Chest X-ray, PA view. Patient: 65 years old, sex M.
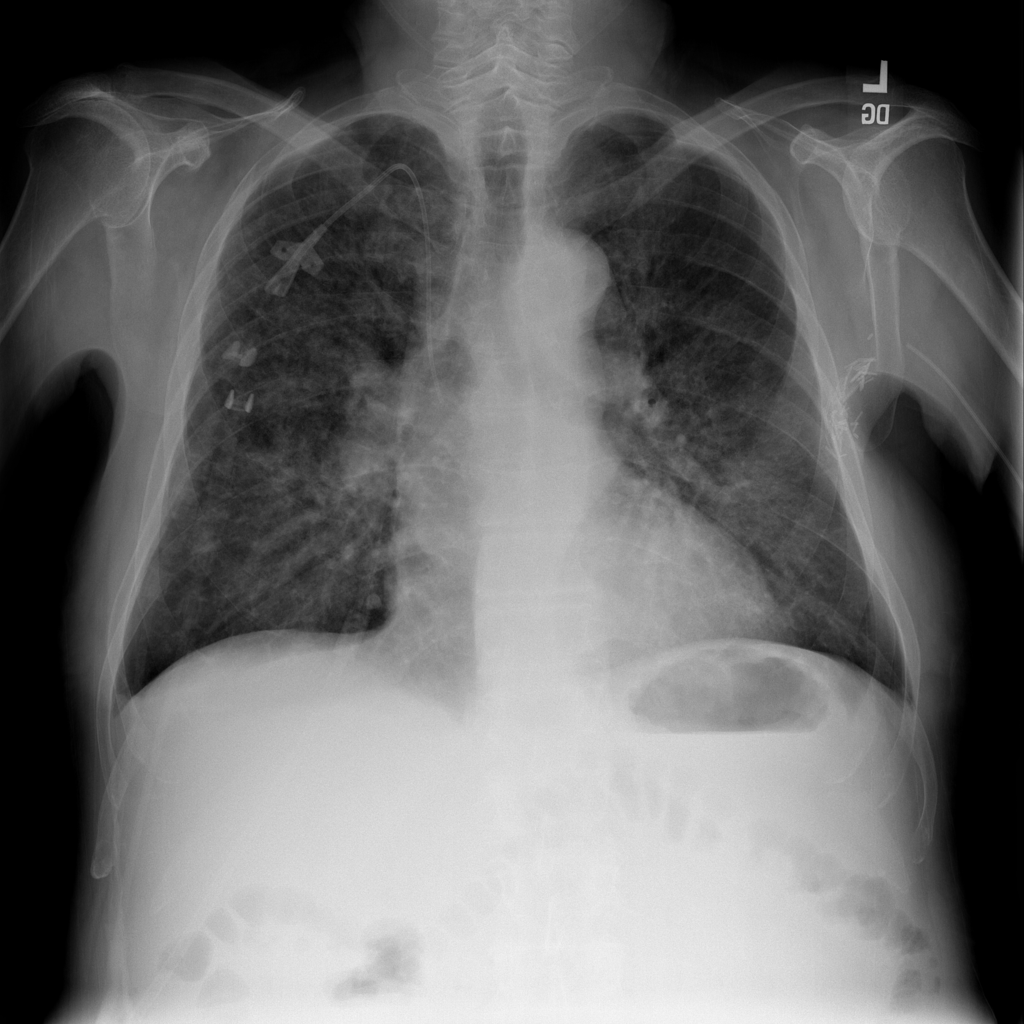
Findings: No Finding